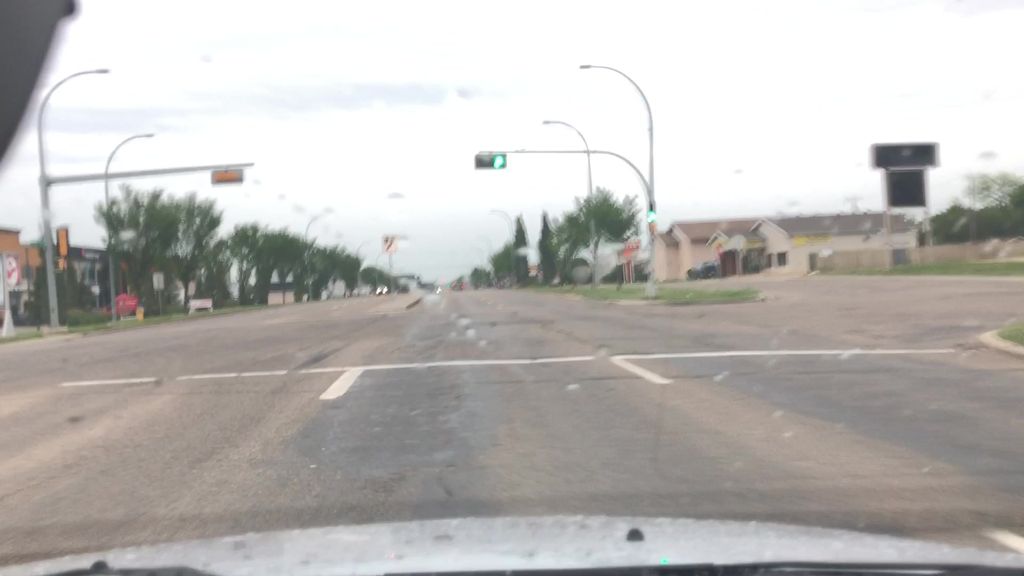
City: edmonton